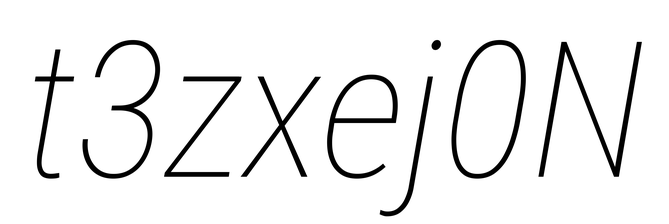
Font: Roboto-Italic_Condensed_Thin_Italic